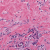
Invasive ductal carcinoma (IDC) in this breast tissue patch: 0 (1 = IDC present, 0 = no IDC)